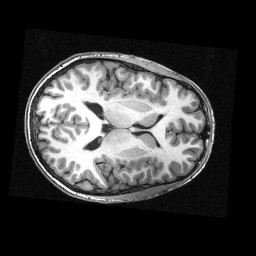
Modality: T1w
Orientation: axial
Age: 20
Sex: male